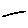
Label: line